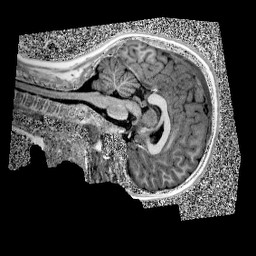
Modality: UNIT1
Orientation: sagittal
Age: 9
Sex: female
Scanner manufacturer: siemens
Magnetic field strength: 3 T
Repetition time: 4 s
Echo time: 0.00299 s